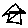
Label: house